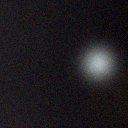
Screen state: off